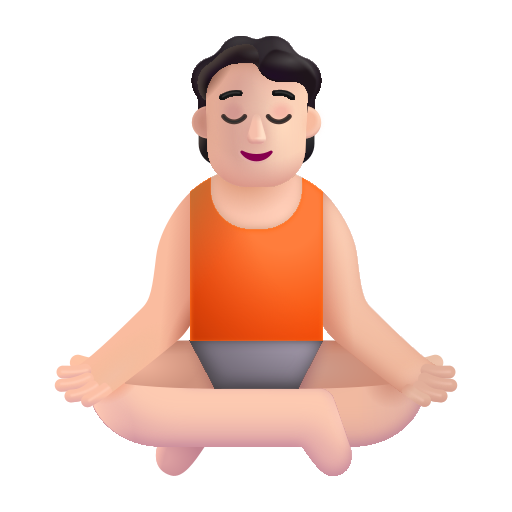
person in lotus position color light